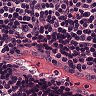
Metastatic tissue present: no